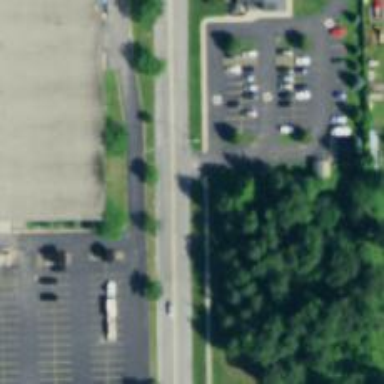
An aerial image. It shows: Asphalt service road.